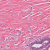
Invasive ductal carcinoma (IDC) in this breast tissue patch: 0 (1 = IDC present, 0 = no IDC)